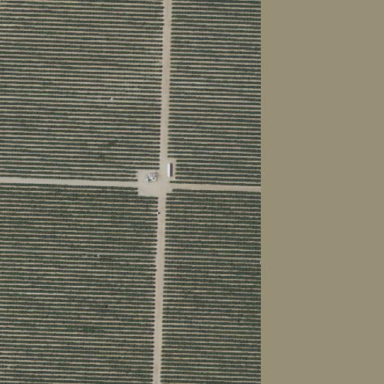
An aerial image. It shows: Orange orchard with rows of orange trees.